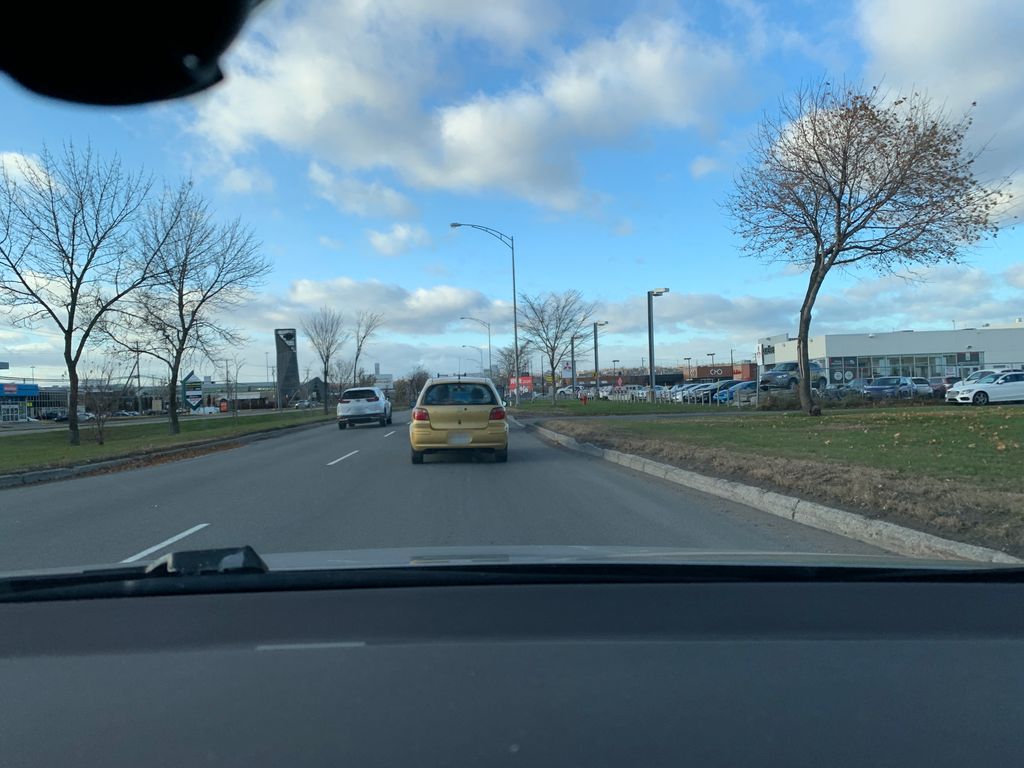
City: quebec_city